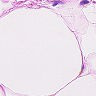
Metastatic tissue present: no